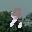
Label: 9